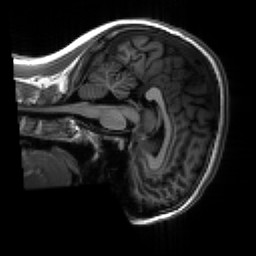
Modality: T1w
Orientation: sagittal
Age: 19
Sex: female
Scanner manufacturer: siemens
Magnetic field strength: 3 T
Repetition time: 2.3 s
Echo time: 0.00266 s